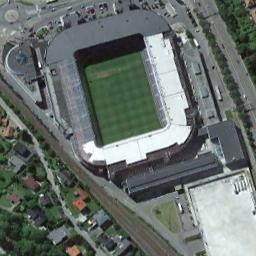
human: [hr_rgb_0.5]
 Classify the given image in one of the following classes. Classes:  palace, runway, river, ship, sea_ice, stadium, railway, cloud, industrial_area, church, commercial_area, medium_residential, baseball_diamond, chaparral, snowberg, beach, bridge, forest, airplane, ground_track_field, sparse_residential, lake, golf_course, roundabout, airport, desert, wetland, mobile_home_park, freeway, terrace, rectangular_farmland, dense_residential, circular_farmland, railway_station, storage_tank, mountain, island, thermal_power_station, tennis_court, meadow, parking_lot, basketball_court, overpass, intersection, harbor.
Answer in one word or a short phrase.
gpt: stadium